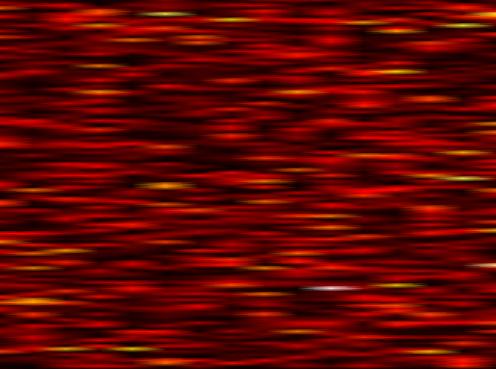
Label: FOFDM